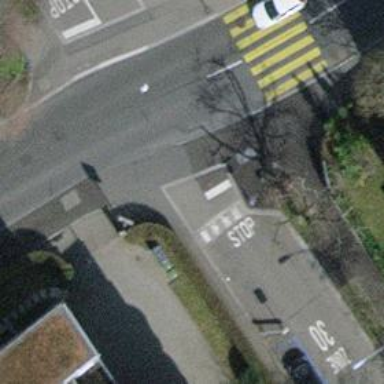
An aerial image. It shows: Unmarked crossing with traffic calming table.